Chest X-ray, PA view. Patient: 51 years old, sex F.
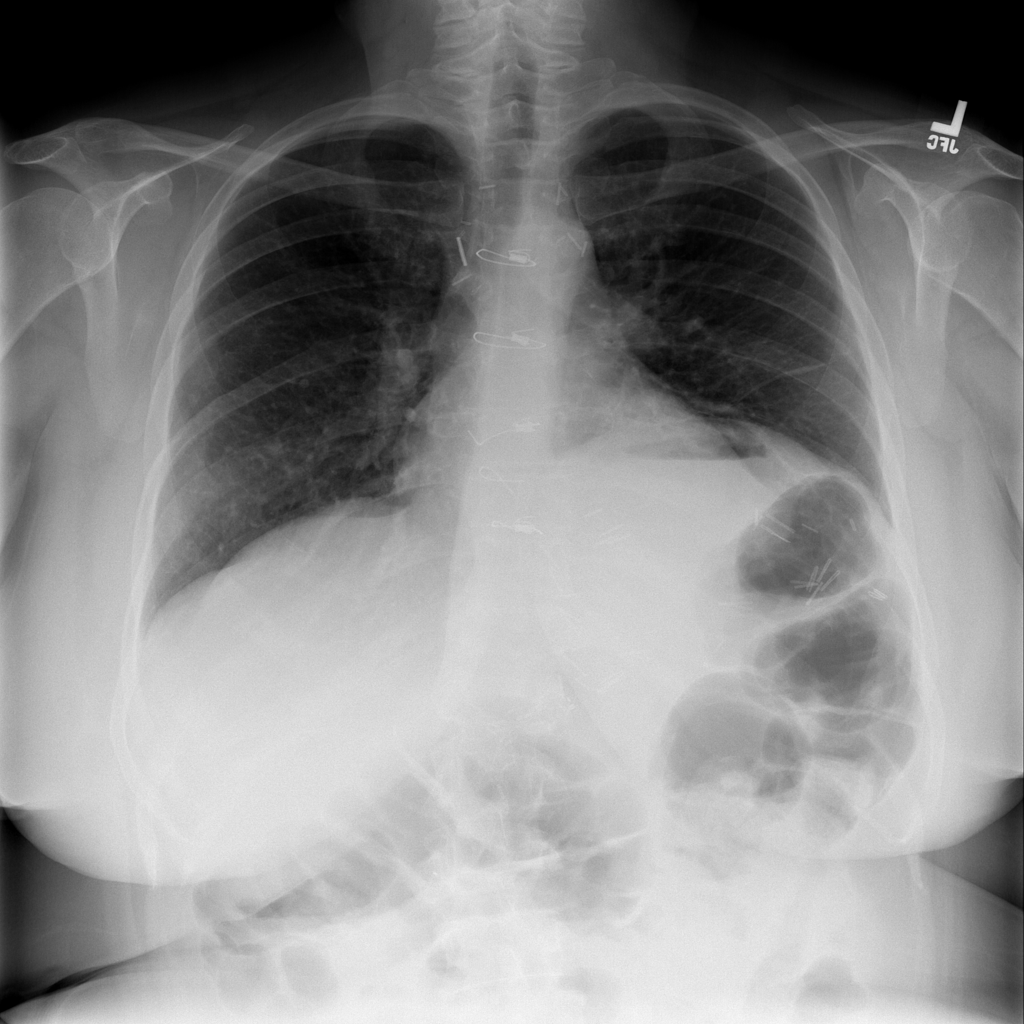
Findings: No Finding